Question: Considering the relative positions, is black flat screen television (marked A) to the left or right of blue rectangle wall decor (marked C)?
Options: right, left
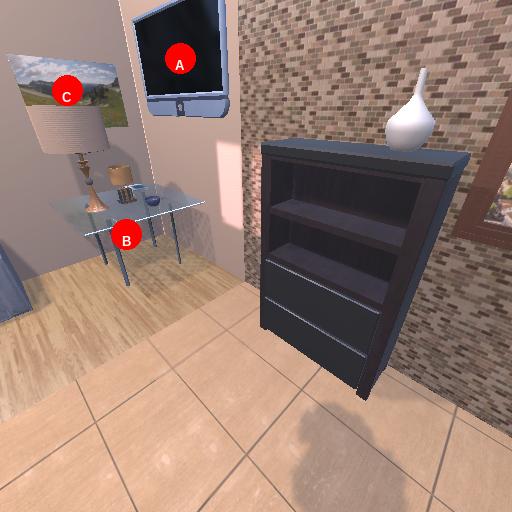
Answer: right